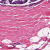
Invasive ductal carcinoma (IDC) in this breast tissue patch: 0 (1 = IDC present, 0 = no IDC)